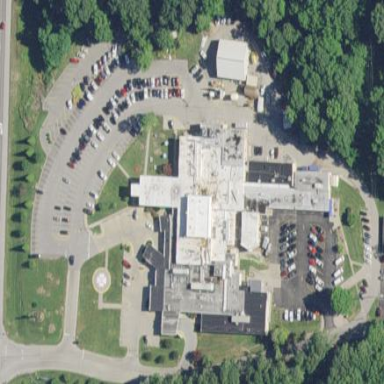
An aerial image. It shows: Hospital.